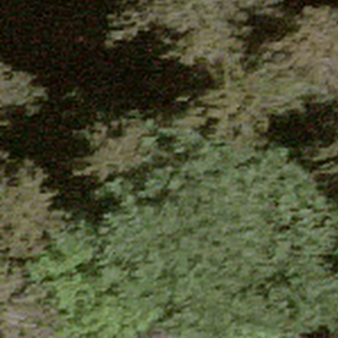
Label: other